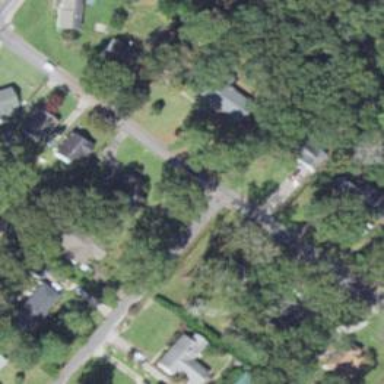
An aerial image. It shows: Residential road.